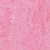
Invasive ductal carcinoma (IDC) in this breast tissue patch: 0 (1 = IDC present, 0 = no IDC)